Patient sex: M
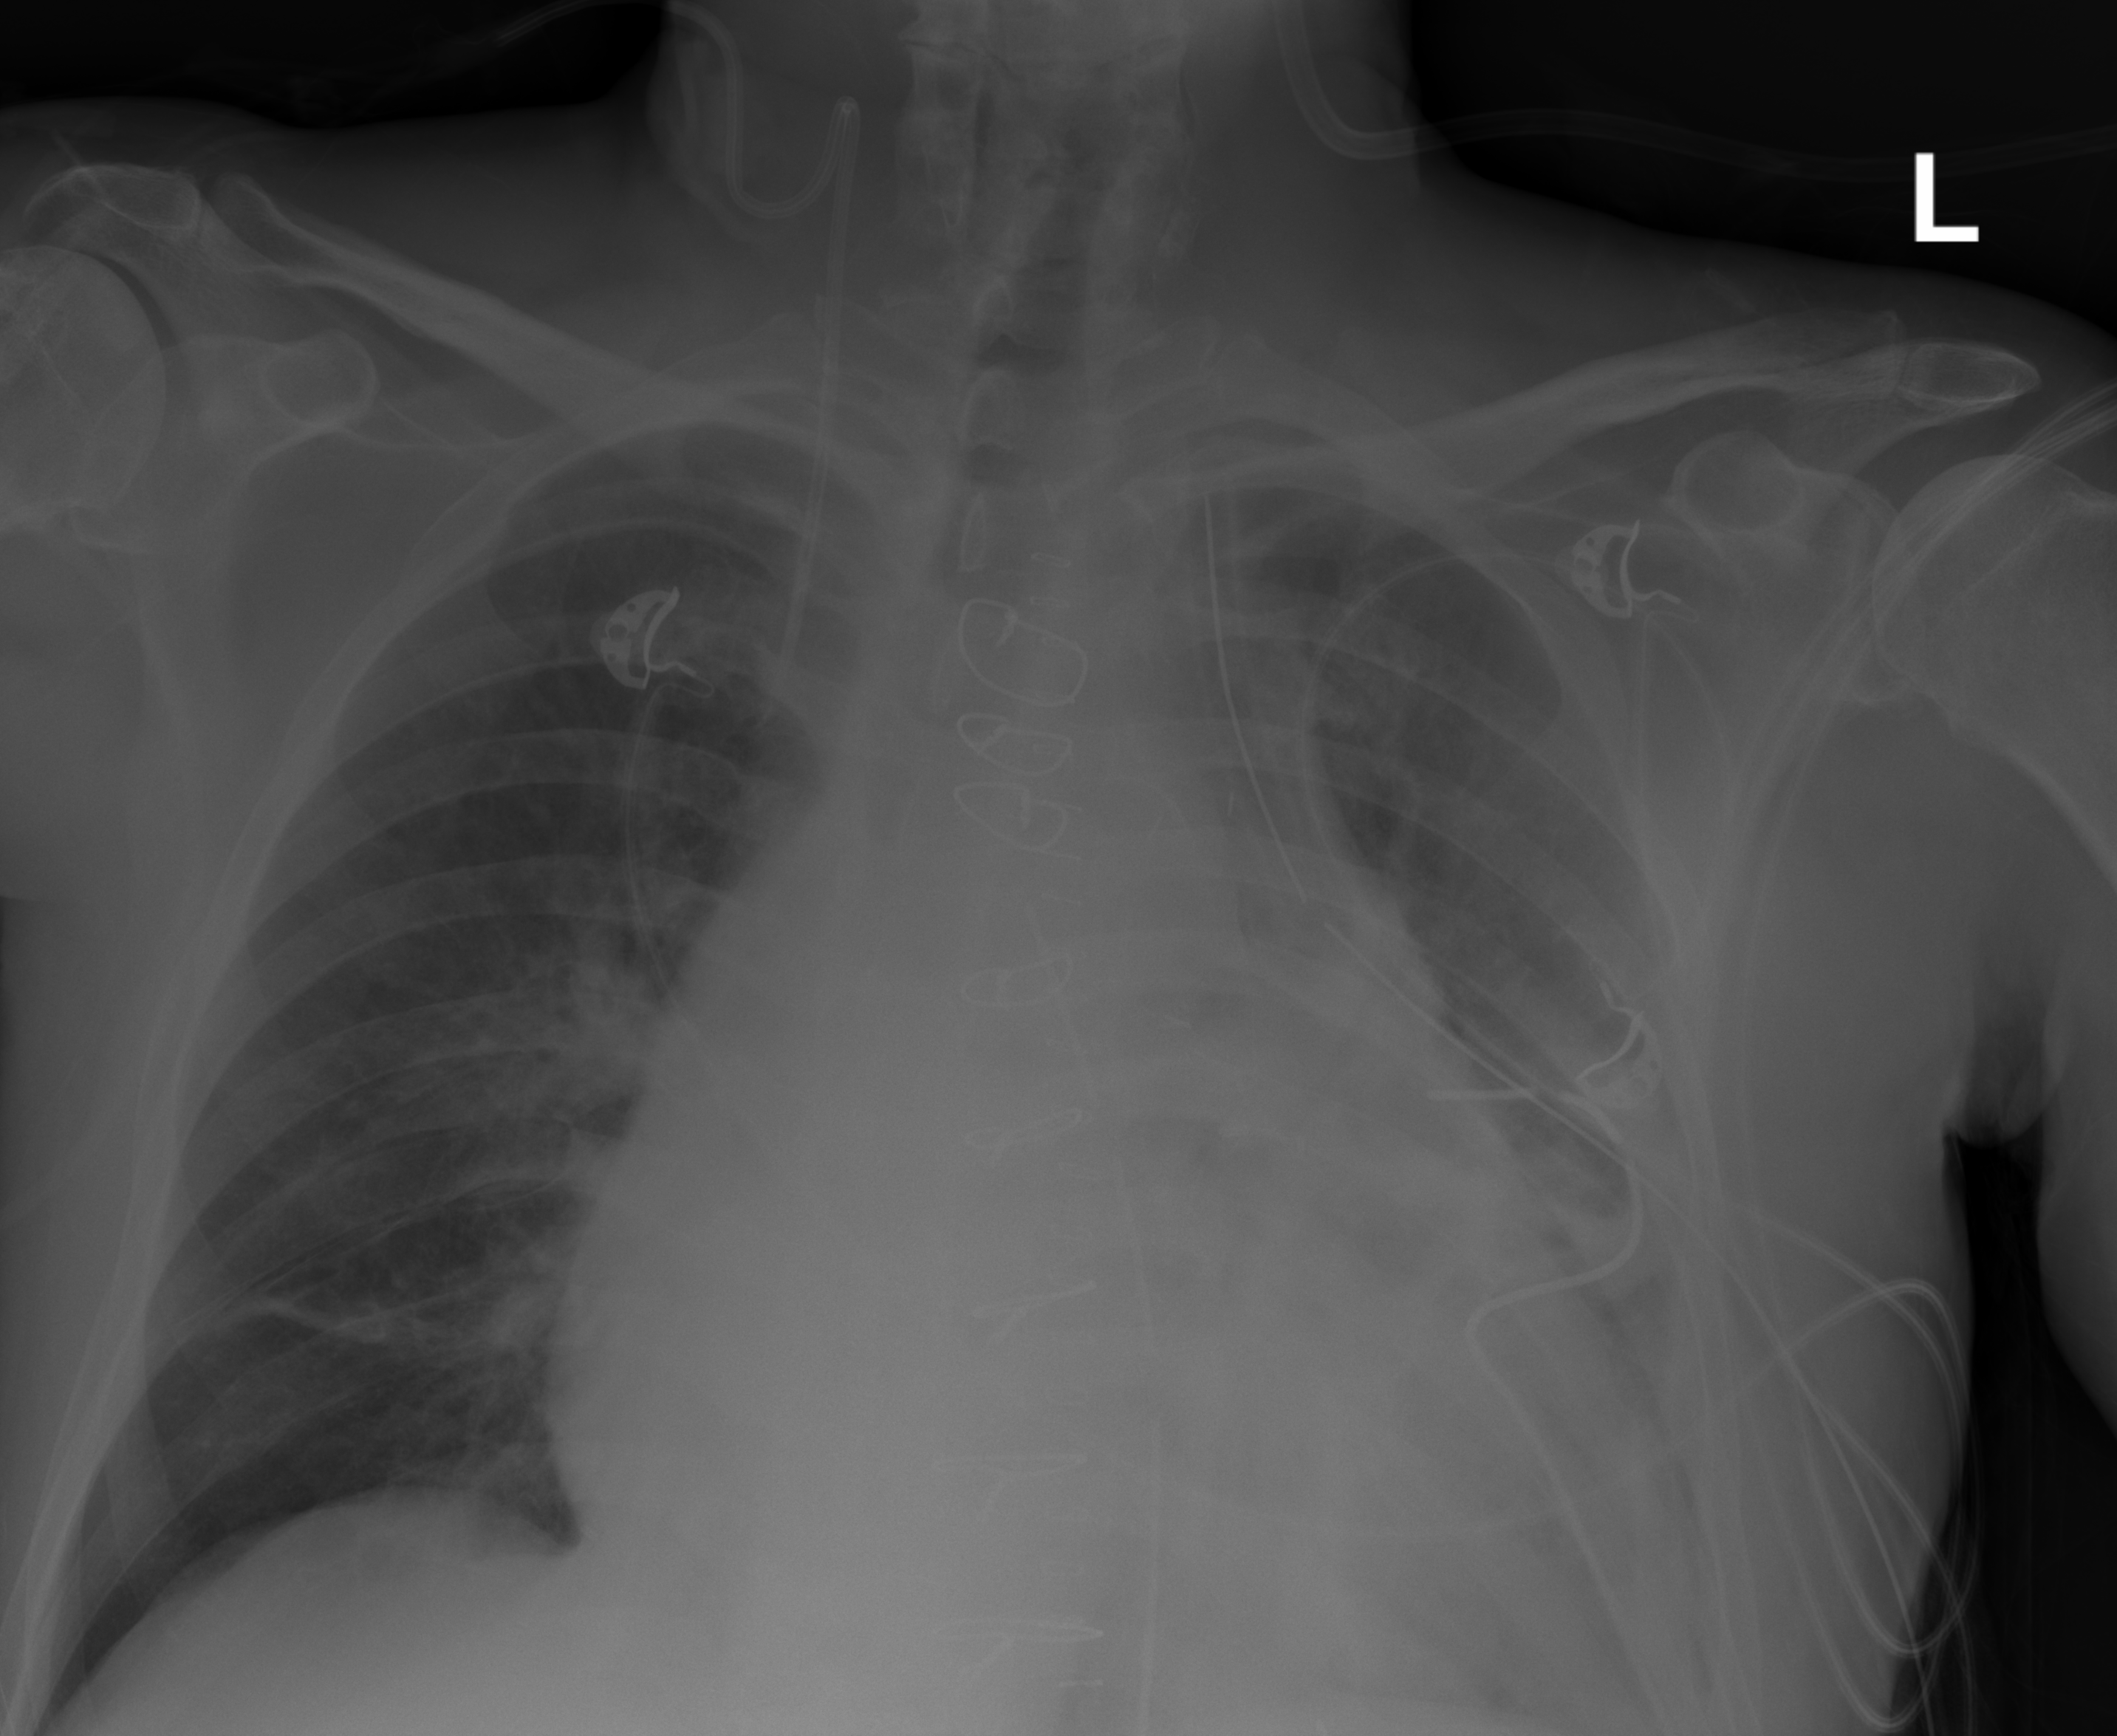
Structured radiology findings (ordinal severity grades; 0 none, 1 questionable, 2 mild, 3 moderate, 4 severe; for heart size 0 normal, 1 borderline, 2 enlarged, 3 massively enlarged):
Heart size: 2
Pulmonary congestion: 2
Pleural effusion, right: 0
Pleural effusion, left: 2
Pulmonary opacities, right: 0
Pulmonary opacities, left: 0
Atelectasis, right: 0
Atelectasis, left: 2